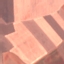
Label: AnnualCrop